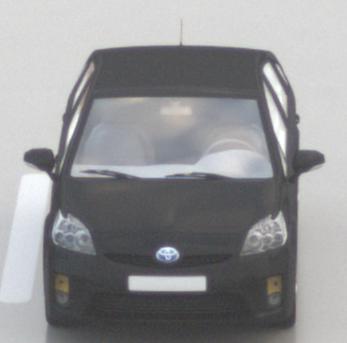
Make: Toyota
Model: Prius 1.5 Hybrid
Detailed model: Prius (HW2)
Model produced from: 2006/03
Model produced until: 2009/06
Doors: 5
Color: black
Road condition: wet road
Daytime: morning or afternoon
Contrast: low contrast